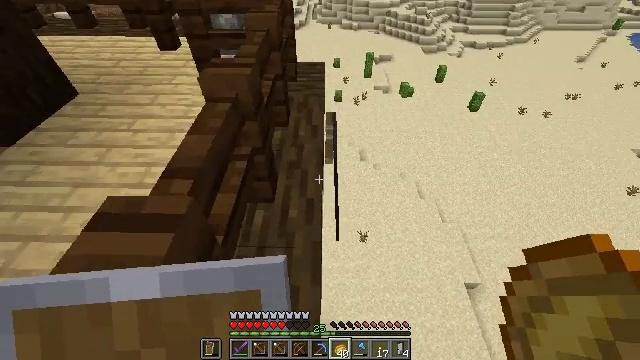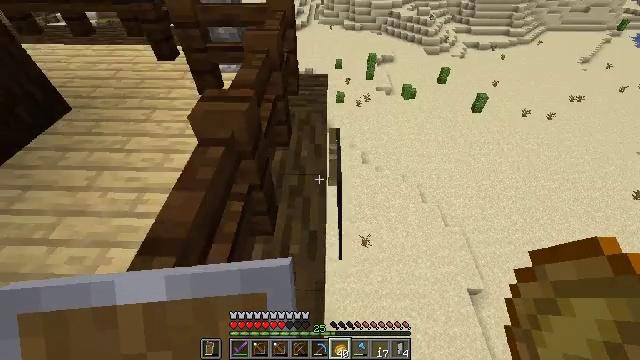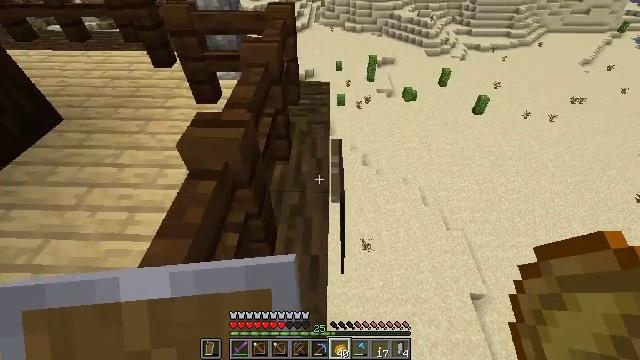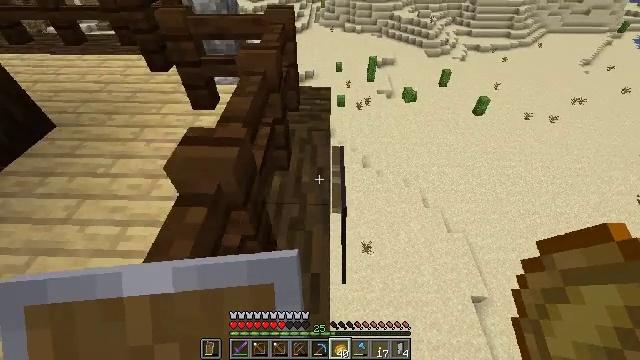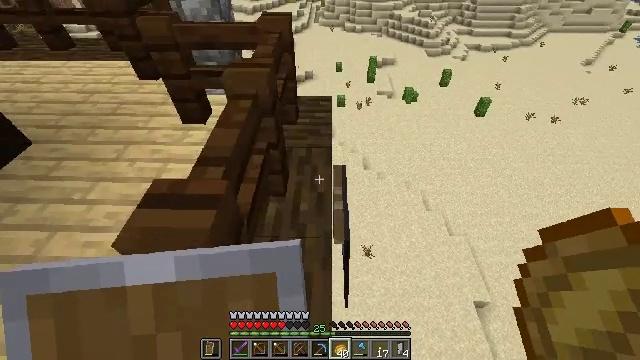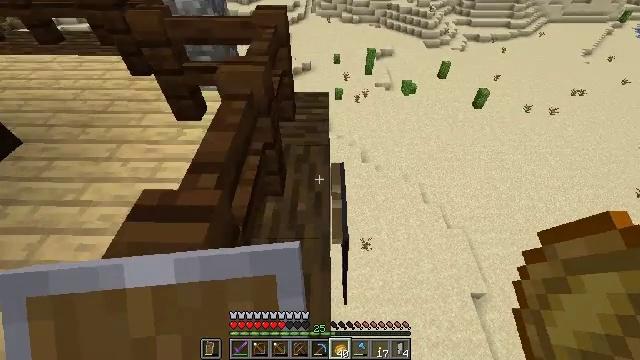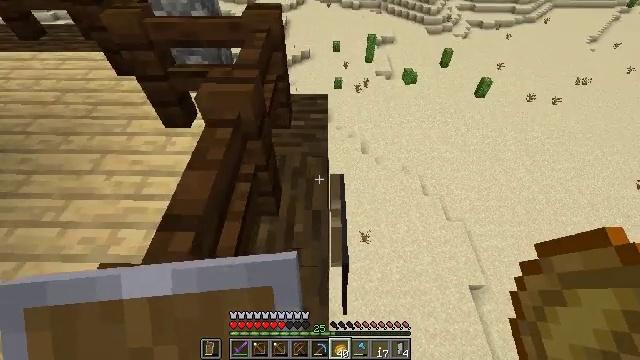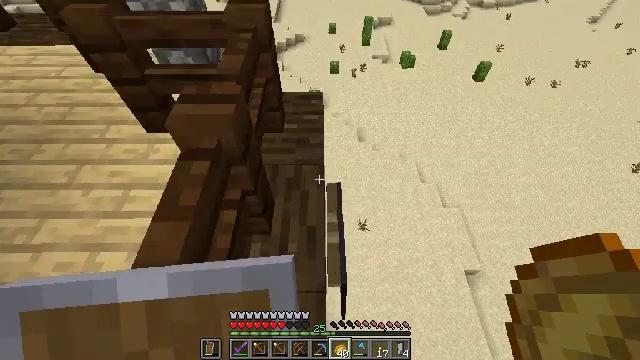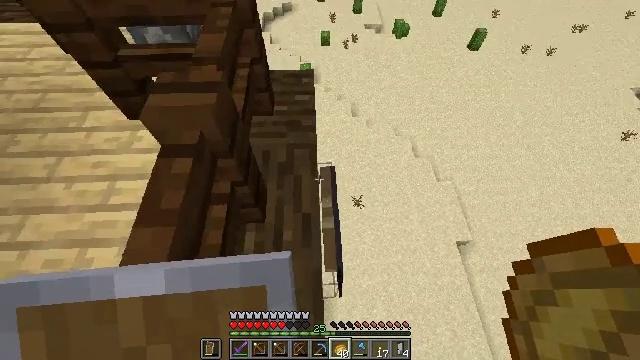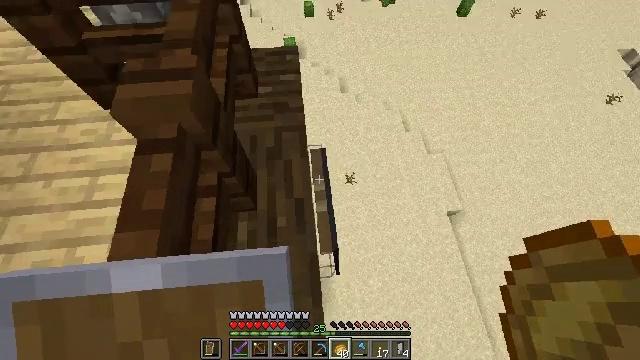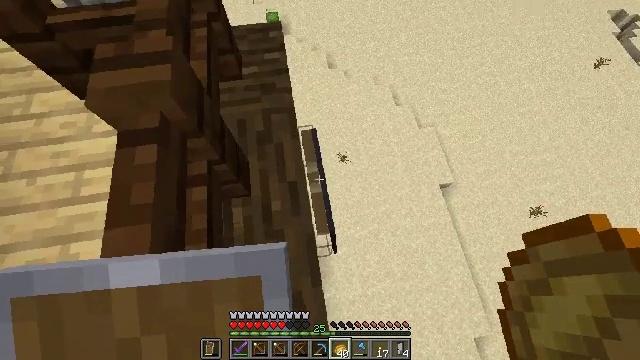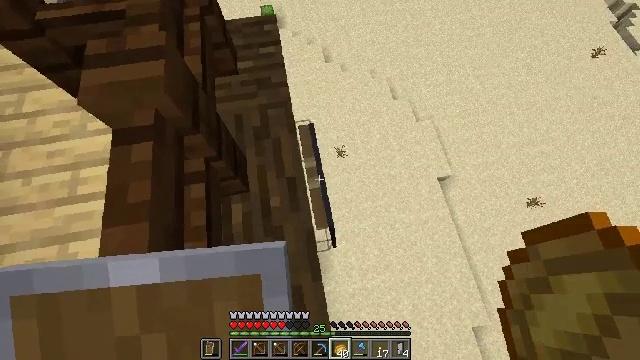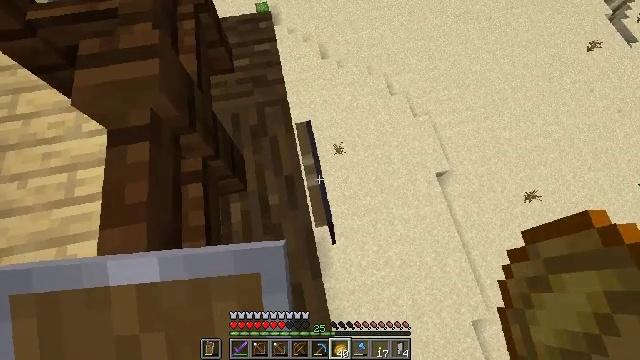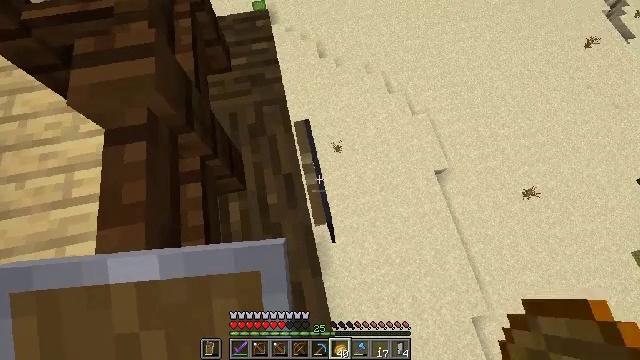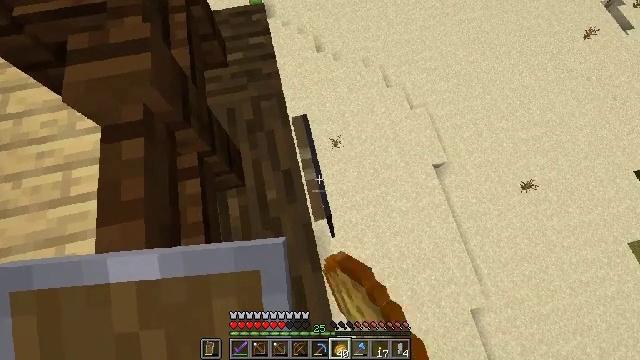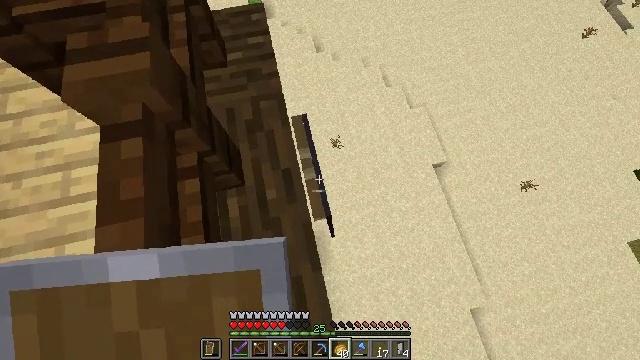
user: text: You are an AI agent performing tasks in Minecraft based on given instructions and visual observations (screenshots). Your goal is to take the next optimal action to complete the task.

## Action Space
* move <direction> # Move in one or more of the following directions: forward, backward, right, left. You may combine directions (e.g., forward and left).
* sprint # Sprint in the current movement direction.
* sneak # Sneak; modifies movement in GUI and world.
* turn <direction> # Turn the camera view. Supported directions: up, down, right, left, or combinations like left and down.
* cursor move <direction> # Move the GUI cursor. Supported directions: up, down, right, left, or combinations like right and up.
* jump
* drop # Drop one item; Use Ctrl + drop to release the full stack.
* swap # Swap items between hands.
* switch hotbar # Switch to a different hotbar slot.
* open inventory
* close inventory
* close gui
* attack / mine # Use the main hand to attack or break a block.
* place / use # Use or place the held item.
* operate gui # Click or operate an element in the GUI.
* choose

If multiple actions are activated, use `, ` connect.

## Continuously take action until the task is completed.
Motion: motion action
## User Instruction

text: Collect the white wall banner by attacking it.
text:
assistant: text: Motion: move forward
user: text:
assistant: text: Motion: move forward
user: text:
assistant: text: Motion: move forward
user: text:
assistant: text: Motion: move forward
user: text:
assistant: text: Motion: move forward, turn down
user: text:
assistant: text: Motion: move forward, turn down
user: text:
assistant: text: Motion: turn right and down
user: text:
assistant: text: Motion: turn right and down
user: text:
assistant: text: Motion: turn right and down
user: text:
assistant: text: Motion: turn right and down
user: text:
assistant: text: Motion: turn right and down
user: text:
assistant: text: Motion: turn right
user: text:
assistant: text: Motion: attack / mine
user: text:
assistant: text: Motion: turn down, attack / mine
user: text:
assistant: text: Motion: attack / mine
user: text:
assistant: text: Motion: attack / mine
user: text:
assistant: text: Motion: attack / mine
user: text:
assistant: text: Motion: attack / mine
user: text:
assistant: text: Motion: attack / mine
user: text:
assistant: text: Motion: attack / mine
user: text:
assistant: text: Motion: attack / mine
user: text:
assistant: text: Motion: attack / mine
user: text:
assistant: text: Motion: attack / mine
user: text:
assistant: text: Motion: attack / mine
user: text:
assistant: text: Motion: attack / mine
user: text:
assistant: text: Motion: attack / mine
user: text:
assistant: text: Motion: attack / mine
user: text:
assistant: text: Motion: attack / mine
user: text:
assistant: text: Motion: attack / mine
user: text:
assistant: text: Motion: attack / mine